Interaction volume radius: 5 \u00c5
Interaction volume height: 10 \u00c5
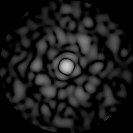
Disorder parameter: 0.8107